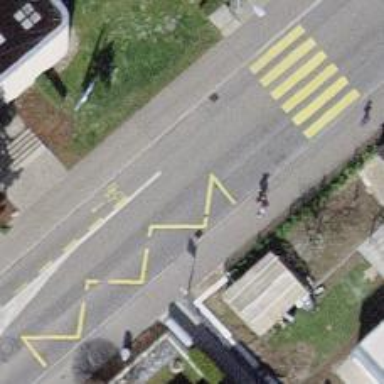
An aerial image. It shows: Bus stop with designated stop position for public transport.